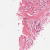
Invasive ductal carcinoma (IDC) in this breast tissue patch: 0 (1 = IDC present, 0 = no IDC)